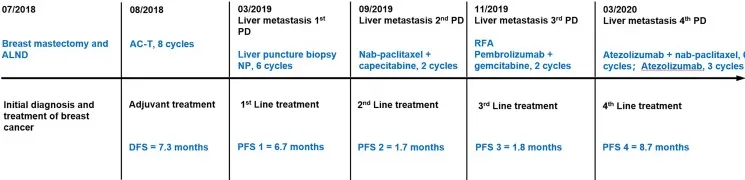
Timeline of antitumor regimens and outcomes. Line graph illustrating disease progression, antitumor lines, regimens, and outcomes from July 2018 to November 2020. ALND, axillary lymph node dissection; AC-T, doxorubicin, cyclophosphamide followed by paclitaxel; PD, progressive disease; NP, vinorelbine plus carboplatin; RFA, radiofrequency ablation; DFS, disease-free survival; PFS, progression-free survival.
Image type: chart (chart)